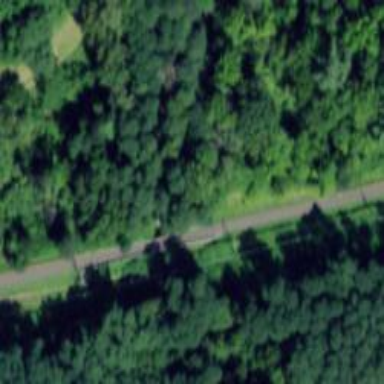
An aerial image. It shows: Asphalt cycleway running alongside abandoned railway track.